Question: I'm using visual studio 2010, want to install entity framework. So I'm running this command
'''
Install-Package EntityFramework -Version 4.3.1
'''
in Package Manager Console but it shows the Following error.

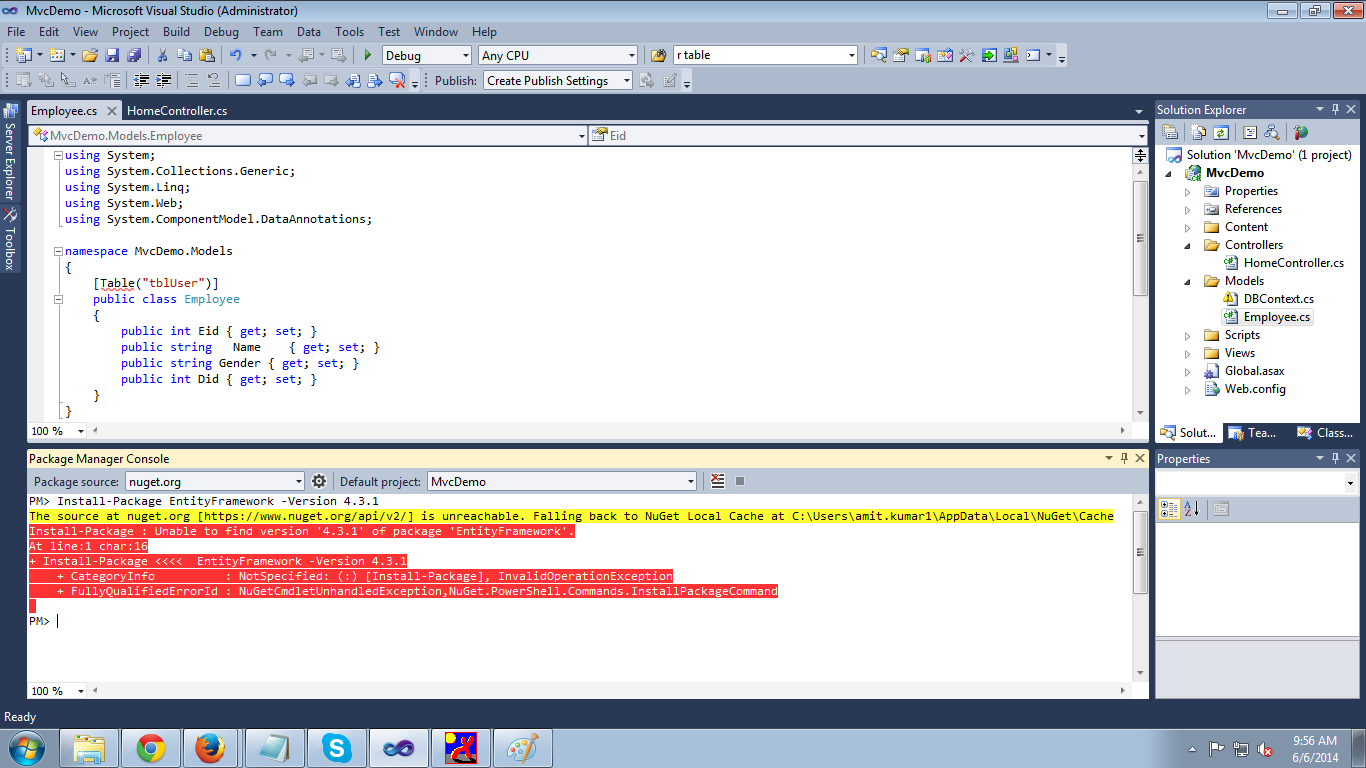
Answer: The picture shows your error. Just read it. You must open a solution first and now run the command. EF from NuGet is project based.